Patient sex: M
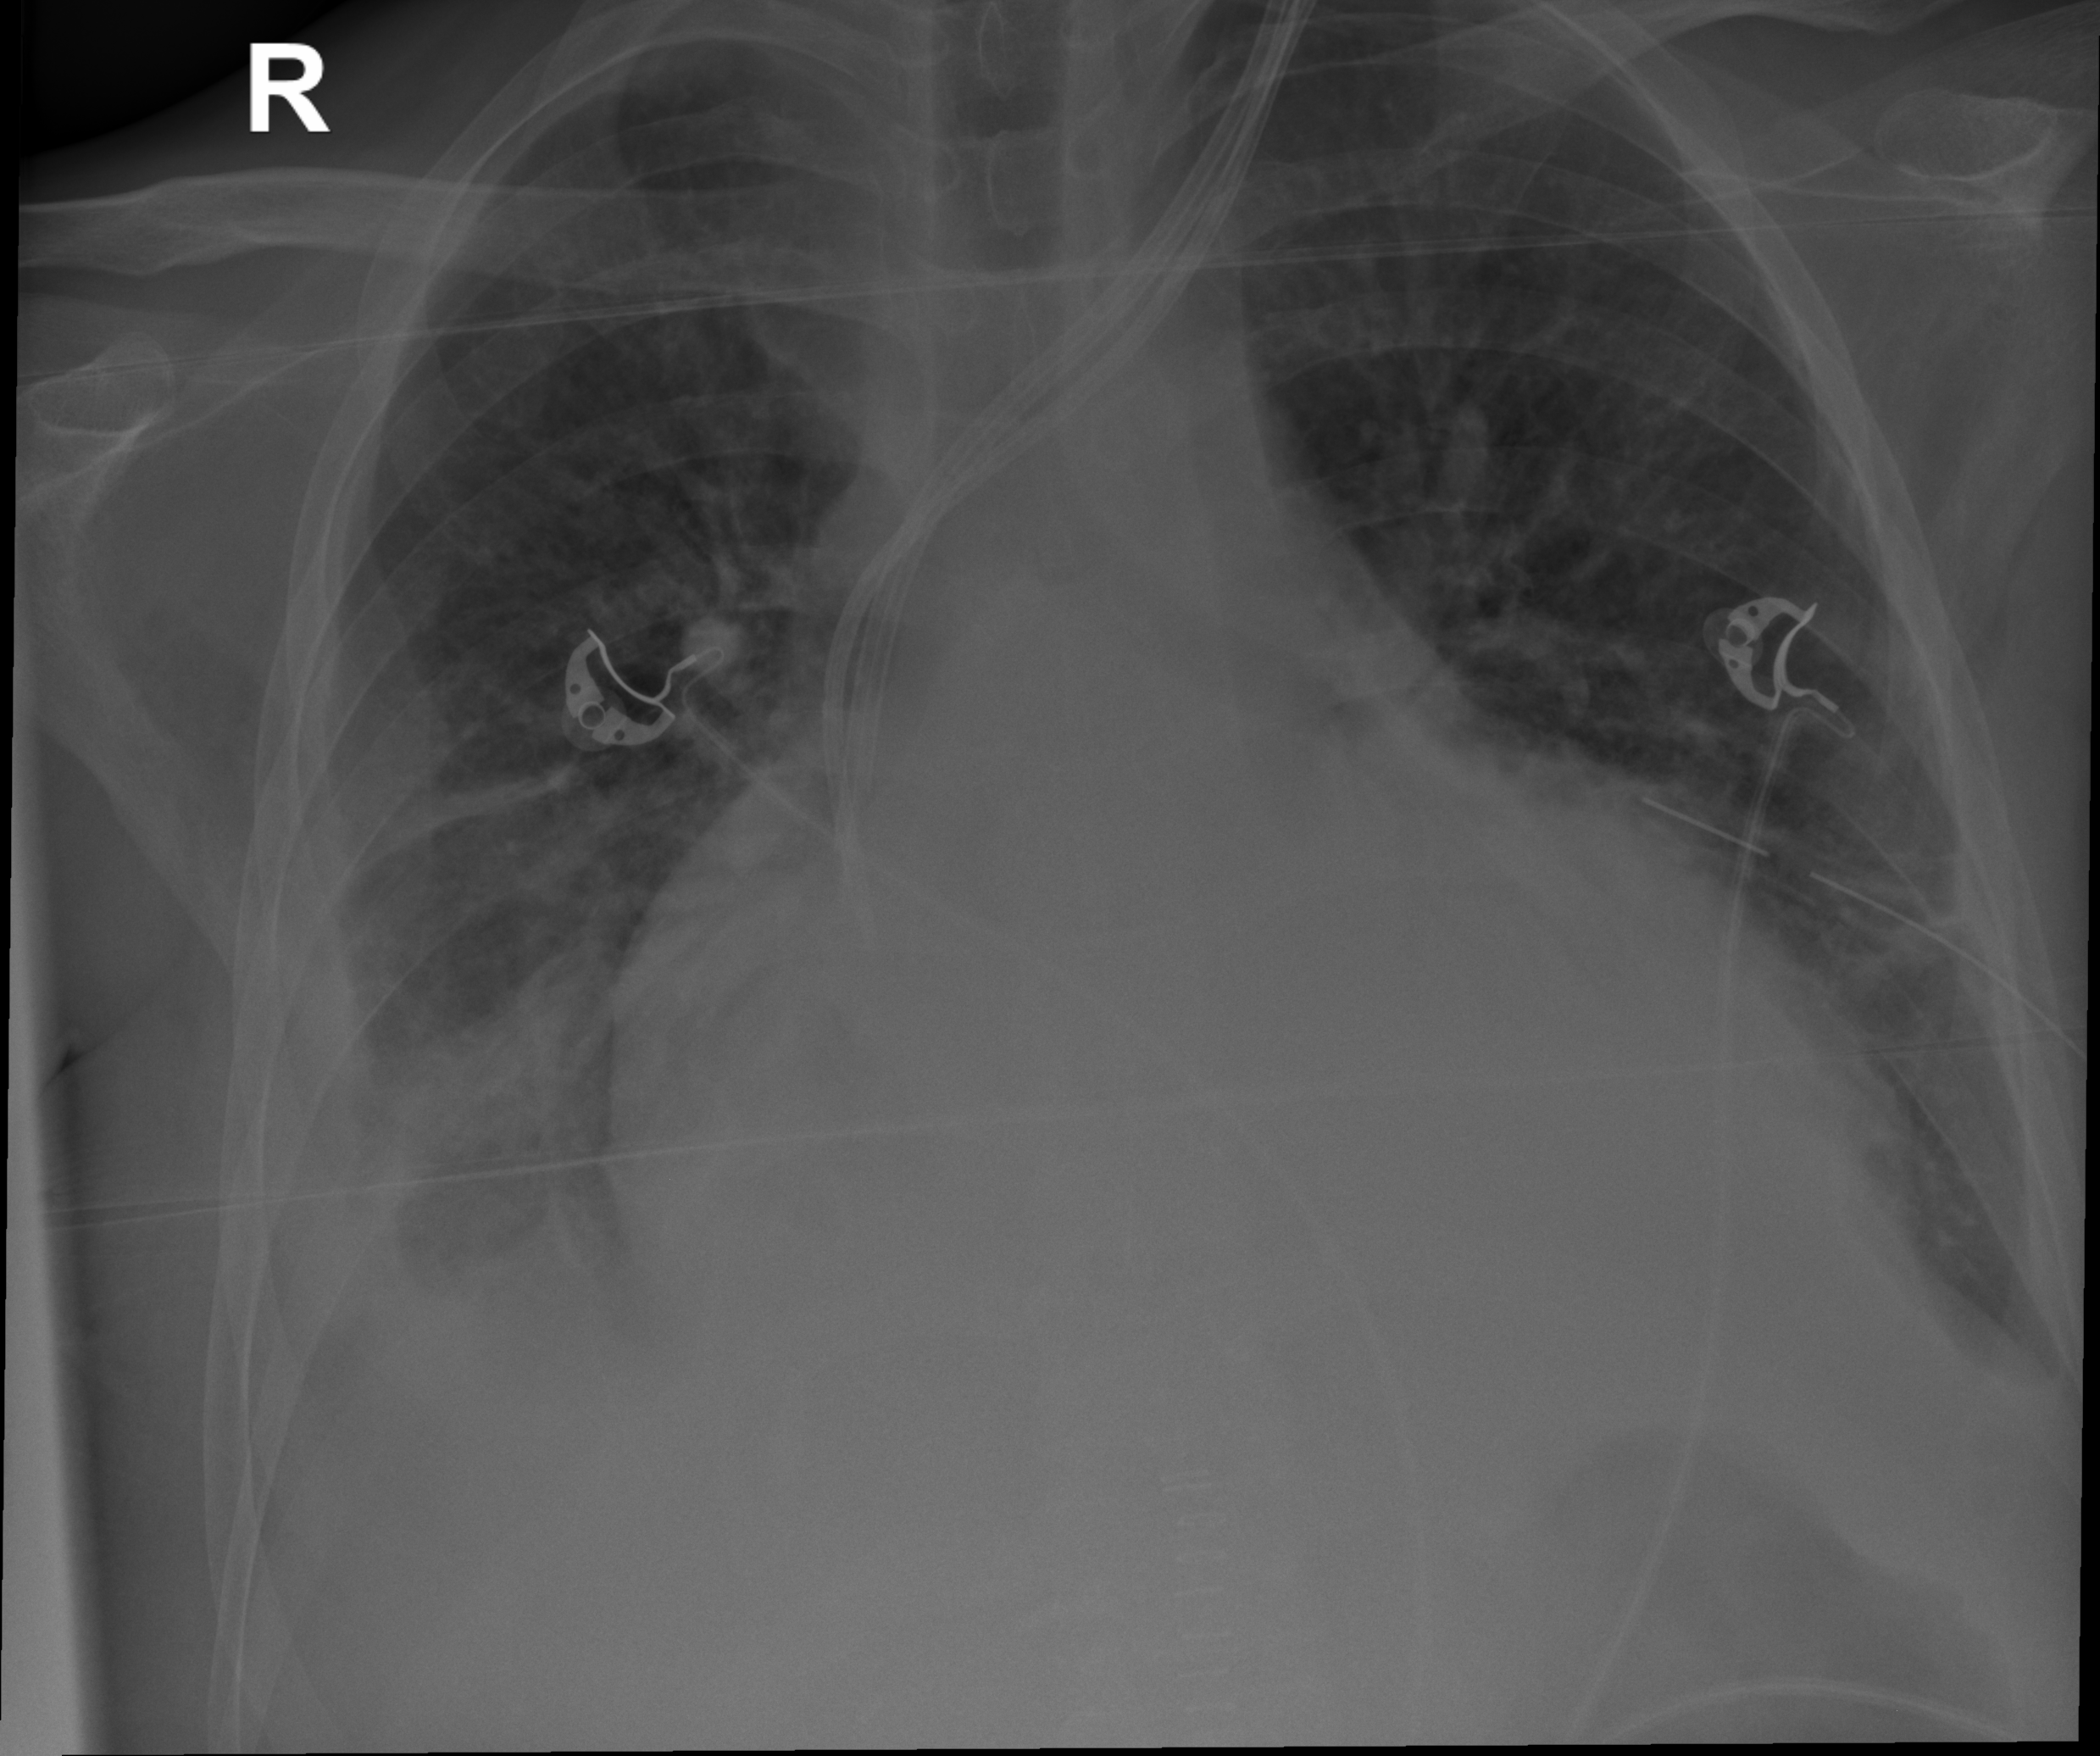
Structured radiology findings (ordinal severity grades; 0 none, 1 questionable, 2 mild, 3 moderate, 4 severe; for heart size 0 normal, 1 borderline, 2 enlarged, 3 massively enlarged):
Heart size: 3
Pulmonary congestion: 2
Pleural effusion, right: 3
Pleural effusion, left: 2
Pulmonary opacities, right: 3
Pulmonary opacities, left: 2
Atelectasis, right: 3
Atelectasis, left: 3